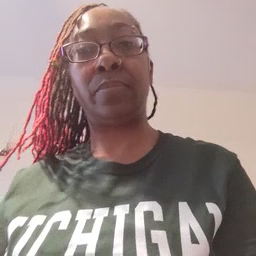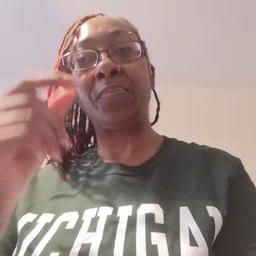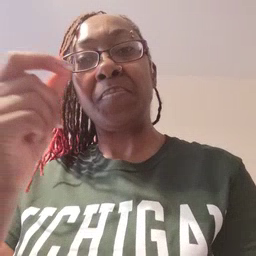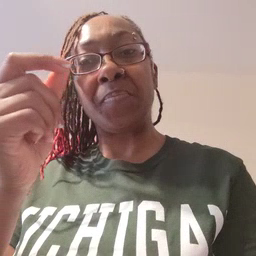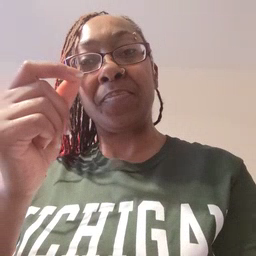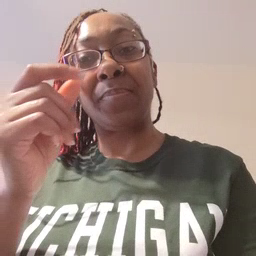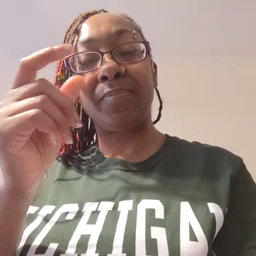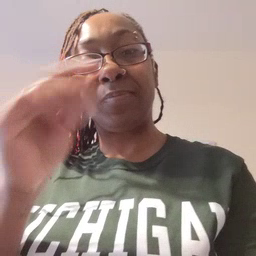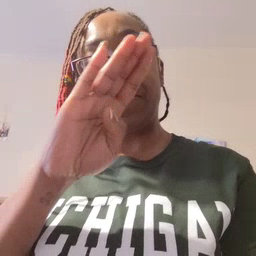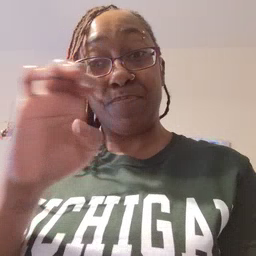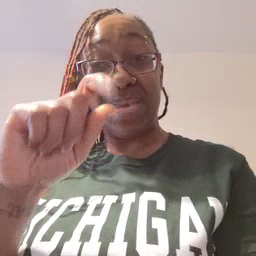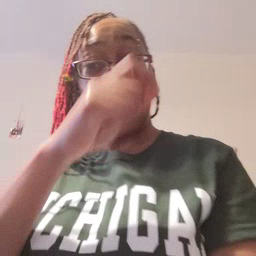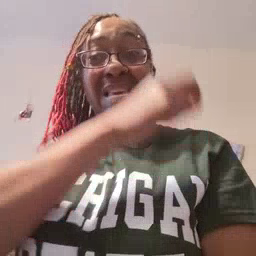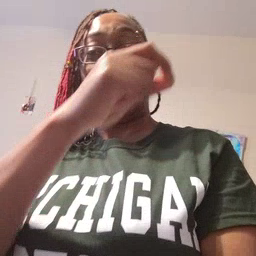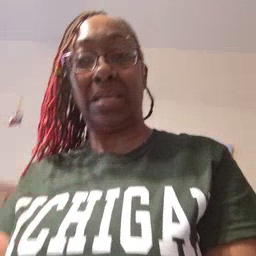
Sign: bee